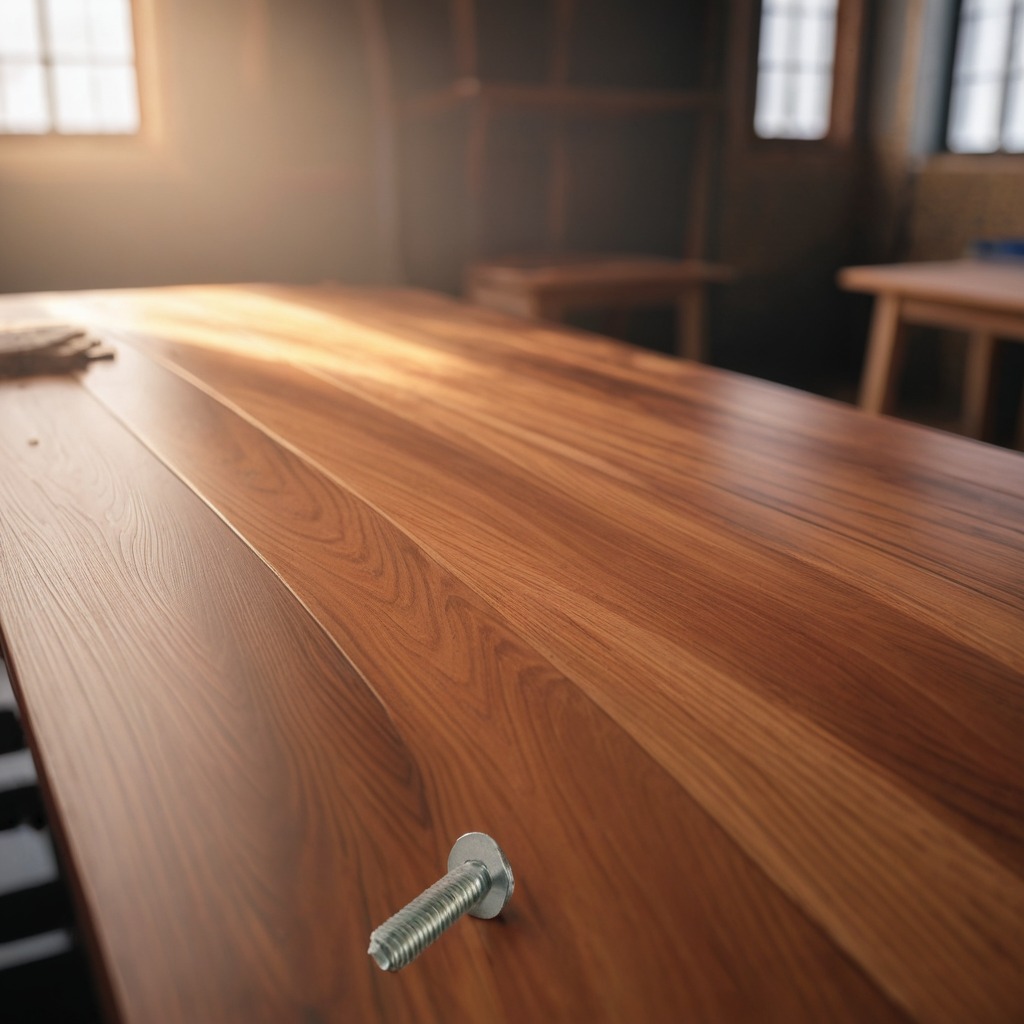
A metal screw is lying on the wooden table in a carpentry studio with rich wood textures and side lighting.